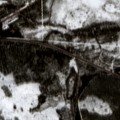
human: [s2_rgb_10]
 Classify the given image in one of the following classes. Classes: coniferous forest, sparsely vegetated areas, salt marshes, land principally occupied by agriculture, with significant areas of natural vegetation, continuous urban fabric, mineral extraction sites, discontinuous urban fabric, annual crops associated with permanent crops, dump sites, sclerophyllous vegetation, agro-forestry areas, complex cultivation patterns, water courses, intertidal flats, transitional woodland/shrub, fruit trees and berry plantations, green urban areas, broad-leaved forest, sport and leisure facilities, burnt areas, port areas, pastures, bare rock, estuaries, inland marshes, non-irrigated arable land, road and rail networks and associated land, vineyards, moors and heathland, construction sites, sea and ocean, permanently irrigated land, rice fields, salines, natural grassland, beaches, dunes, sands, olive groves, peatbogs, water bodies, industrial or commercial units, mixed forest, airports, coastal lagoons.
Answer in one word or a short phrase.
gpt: coniferous forest, mixed forest, transitional woodland/shrub